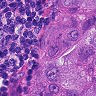
Metastatic tissue present: yes